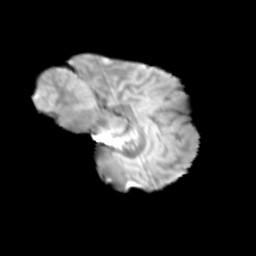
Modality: T2w
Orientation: sagittal
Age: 13
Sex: male
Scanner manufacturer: siemens
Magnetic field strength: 3 T
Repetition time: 3.8 s
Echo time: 0.07 s